Interaction volume radius: 10 \u00c5
Interaction volume height: 25 \u00c5
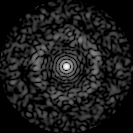
Disorder parameter: 0.8265